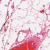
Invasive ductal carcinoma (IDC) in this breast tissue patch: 0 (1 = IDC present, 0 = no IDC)